Aerial crown-view tile of a tropical tree (Barro Colorado Island, Panama), acquired 20241112:
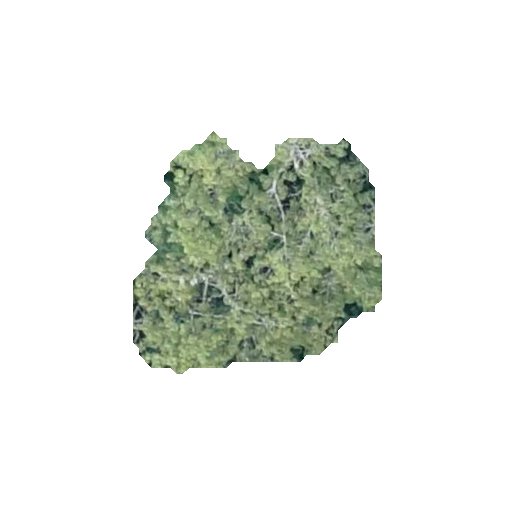
Species: Sterculia apetala
GBIF accepted scientific name: Sterculia apetala
Crown area: 71.803 m²